Question: Im using e(fx)clipse and after following the steps outlined here <URL>
Nothing happens when you click "Generate ant build.xml".... can anyone help here? If no one has a clue can someone help me manually get this done
This is the settings on the build.fxbuild

And I am using eclipse 4.4
'''
!SESSION 2014-10-18 18:46:48.482 -----------------------------------------------
eclipse.buildId=4.4.0.I20140606-1215
java.version=1.8.0_20
java.vendor=Oracle Corporation
BootLoader constants: OS=win32, ARCH=x86_64, WS=win32, NL=en_NZ
Command-line arguments: -os win32 -ws win32 -arch x86_64
!ENTRY org.eclipse.fx.ide.java6 4 0 2014-10-18 18:46:49.497
!MESSAGE FrameworkEvent ERROR
!STACK 0
org.osgi.framework.BundleException: Could not resolve module: org.eclipse.fx.ide.java6 [221]
Unresolved requirement: Require-Capability: osgi.ee; filter:="(&(osgi.ee=JavaSE)(version>=1.3)(!(version>=1.8)))"
at org.eclipse.osgi.container.Module.start(Module.java:434)
at org.eclipse.osgi.container.ModuleContainer$ContainerStartLevel.incStartLevel(ModuleContainer.java:1582)
at org.eclipse.osgi.container.ModuleContainer$ContainerStartLevel.incStartLevel(ModuleContainer.java:1561)
at org.eclipse.osgi.container.ModuleContainer$ContainerStartLevel.doContainerStartLevel(ModuleContainer.java:1533)
at org.eclipse.osgi.container.ModuleContainer$ContainerStartLevel.dispatchEvent(ModuleContainer.java:1476)
at org.eclipse.osgi.container.ModuleContainer$ContainerStartLevel.dispatchEvent(ModuleContainer.java:1)
at org.eclipse.osgi.framework.eventmgr.EventManager.dispatchEvent(EventManager.java:230)
at org.eclipse.osgi.framework.eventmgr.EventManager$EventThread.run(EventManager.java:340)
!ENTRY org.eclipse.e4.ui.workbench 1 0 2014-10-18 18:46:54.133
!MESSAGE Nothing to merge for "platform:/plugin/org.eclipse.e4.tools.emf.ui/fragment.e4xmi"
!ENTRY org.eclipse.e4.ui.workbench 1 0 2014-10-18 18:46:54.137
!MESSAGE Nothing to merge for "platform:/plugin/org.eclipse.e4.tools.emf.ui/fragment.e4xmi"
'''
The log pops up with this error when I hit generate
I suppose I should note that I tried to create an exe with netbeans too but when run it would give me an "error in man class" but there's nothing wrong with it when I run it through the IDE...
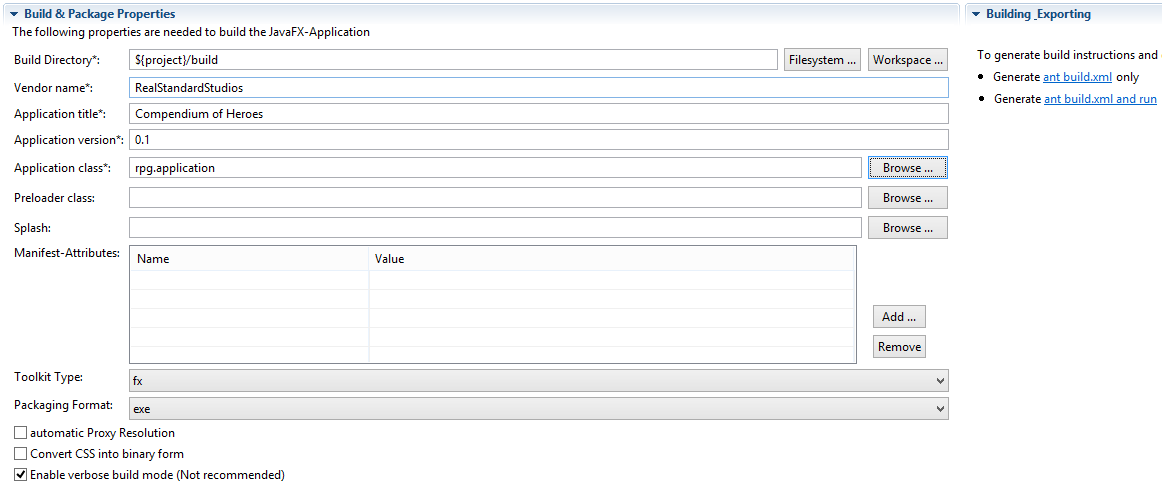
Answer: The problem was that the build.fxbuild file was corrupted.
I'm not sure how it occurred but suffice to say the easiest fix is to get a new build.fxbuild file, either from creating a new project or copying from one that works (given that its actually just an XML file)